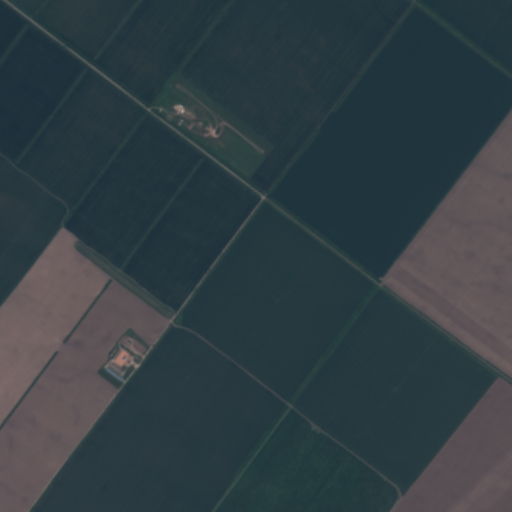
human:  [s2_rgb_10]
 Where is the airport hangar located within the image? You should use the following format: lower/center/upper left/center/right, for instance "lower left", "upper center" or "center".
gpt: The airport hangar is located in the upper center of the image.
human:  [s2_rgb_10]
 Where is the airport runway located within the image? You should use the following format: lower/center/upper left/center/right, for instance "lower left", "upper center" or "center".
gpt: The airport runway is located in the upper center of the image.
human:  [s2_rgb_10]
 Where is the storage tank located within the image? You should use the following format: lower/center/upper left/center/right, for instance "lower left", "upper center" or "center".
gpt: The storage tank is located in the lower left of the image.
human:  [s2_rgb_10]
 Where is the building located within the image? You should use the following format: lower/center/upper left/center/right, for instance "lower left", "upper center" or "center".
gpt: There is no building in the image.